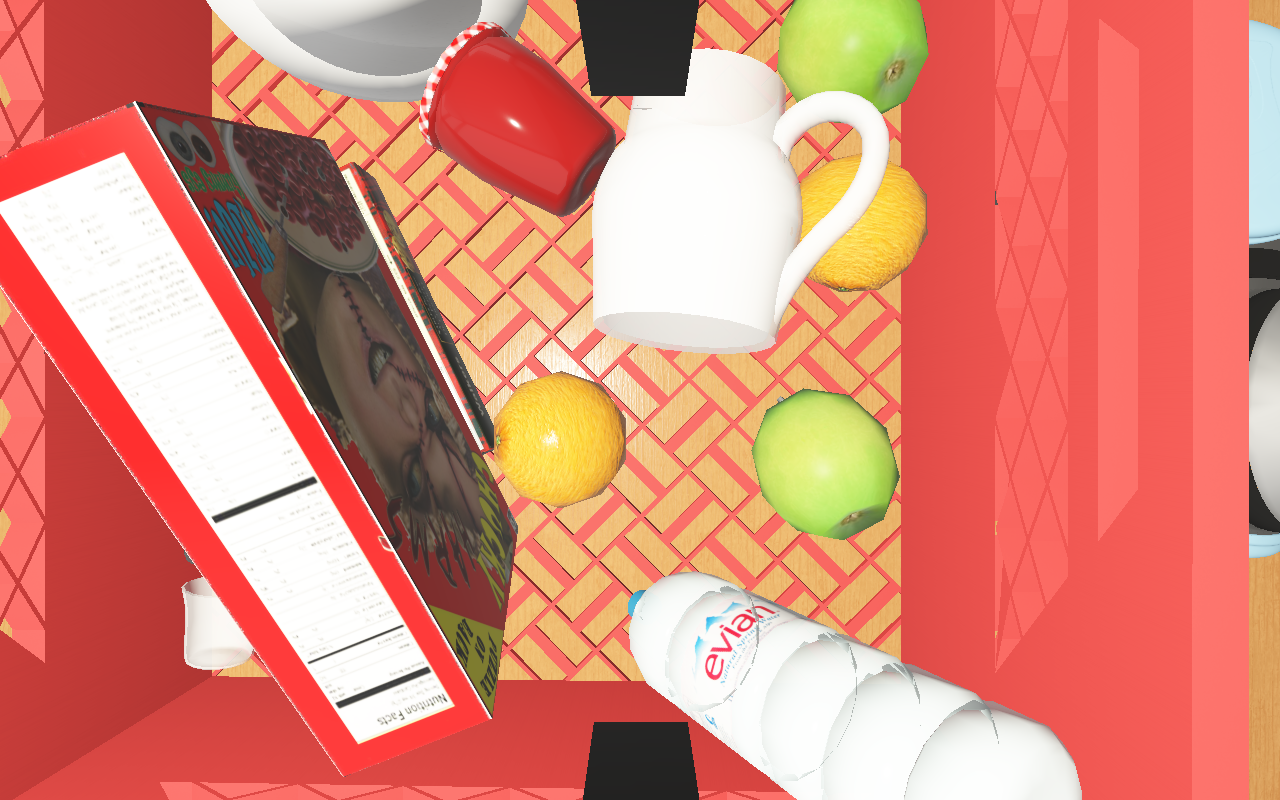
Objects in the scene:
carafe
water bottle
apple
apple
orange
orange
plate
glass
wineglass
biscuit box